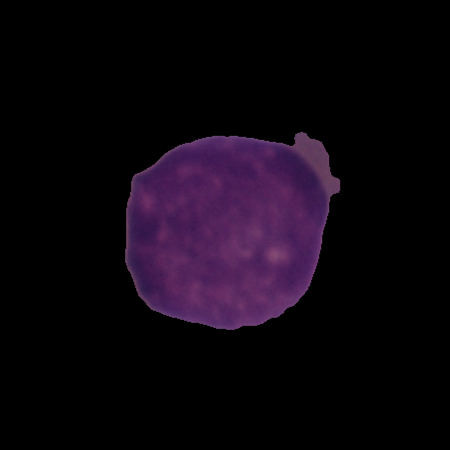
Label: cancer